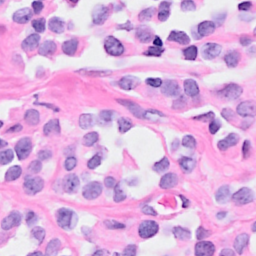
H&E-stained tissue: Breast